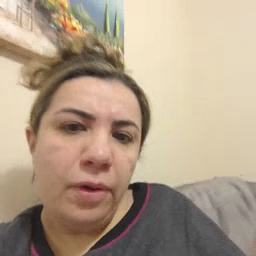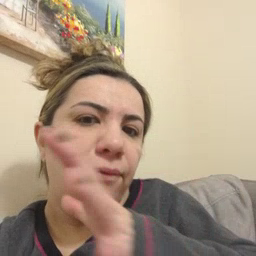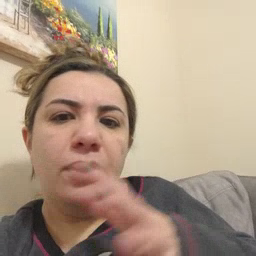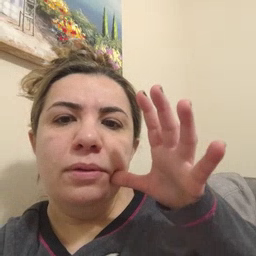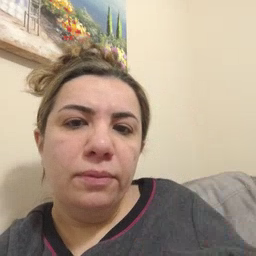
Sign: farm